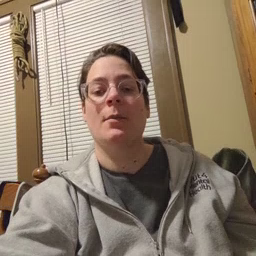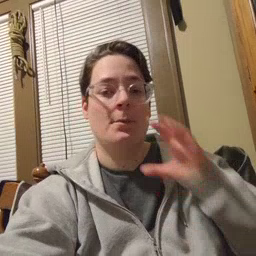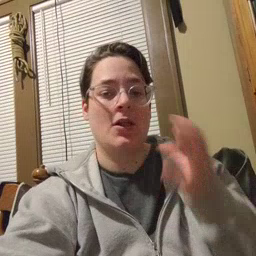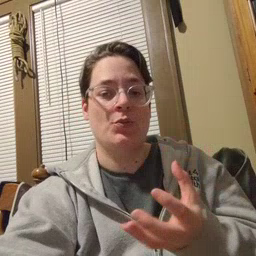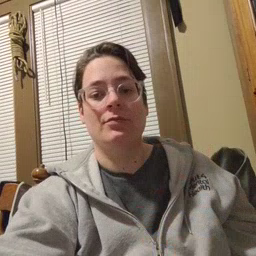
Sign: balloon